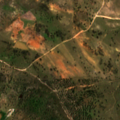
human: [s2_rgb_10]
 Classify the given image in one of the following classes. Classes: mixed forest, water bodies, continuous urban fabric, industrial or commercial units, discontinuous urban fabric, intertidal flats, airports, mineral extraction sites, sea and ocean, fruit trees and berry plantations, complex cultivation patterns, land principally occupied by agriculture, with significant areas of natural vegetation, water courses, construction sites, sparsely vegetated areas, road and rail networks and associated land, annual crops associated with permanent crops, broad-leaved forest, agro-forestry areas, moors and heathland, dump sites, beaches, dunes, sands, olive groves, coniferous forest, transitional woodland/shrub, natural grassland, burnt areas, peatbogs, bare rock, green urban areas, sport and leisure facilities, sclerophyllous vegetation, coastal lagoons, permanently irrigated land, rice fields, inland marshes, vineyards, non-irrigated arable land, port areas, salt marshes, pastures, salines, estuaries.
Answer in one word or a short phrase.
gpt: non-irrigated arable land, pastures, agro-forestry areas, broad-leaved forest